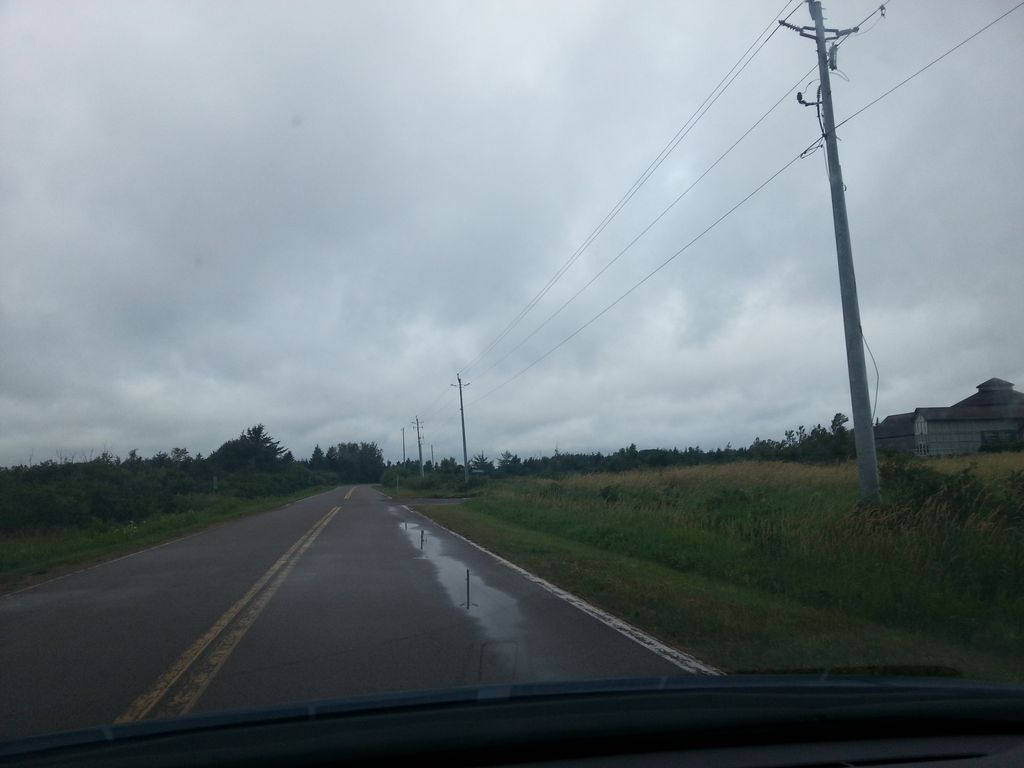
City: charlottetown